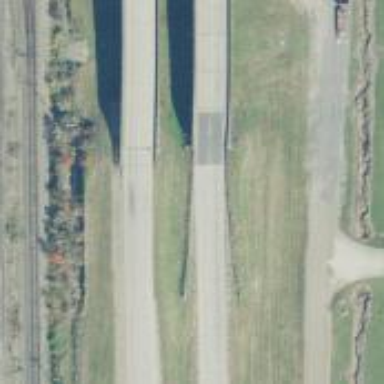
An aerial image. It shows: Primary highway bridge on expressway.